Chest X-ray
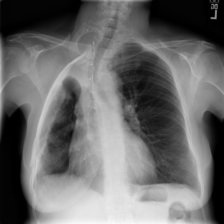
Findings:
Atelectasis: negative
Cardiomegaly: negative
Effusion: negative
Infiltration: positive
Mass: negative
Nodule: negative
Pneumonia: negative
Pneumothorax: negative
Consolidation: positive
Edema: negative
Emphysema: negative
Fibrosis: negative
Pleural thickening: negative
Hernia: negative